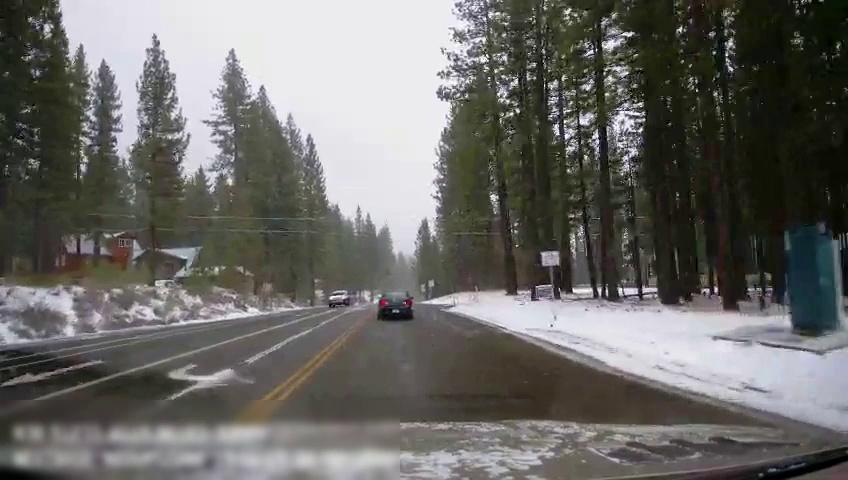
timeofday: Day
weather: Snowy
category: Drivable Space
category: Vehicles | SUV
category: Vehicles | Car
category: Lanes | Opposite Lane
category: Lanes | Opposite Lane
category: Lanes | Opposite Lane
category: Lanes | Opposite Lane
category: Lanes | Current Lane
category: Lanes | Opposite Lane
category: Traffic | Signs